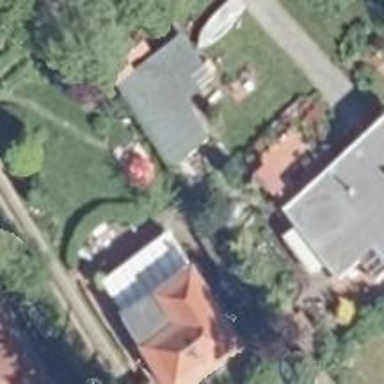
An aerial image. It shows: Detached building.